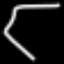
Label: octagon